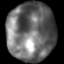
Tissue: lung
Cell type: Epithelial cells
Senescence score: 0.2406
Nuclear area (px): 2735
Mean DAPI intensity: 108.396